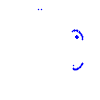
Particle: kaon